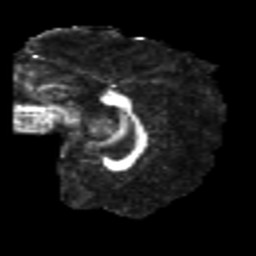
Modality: FA
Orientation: sagittal
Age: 24
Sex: male
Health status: healthy
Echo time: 0.074 s